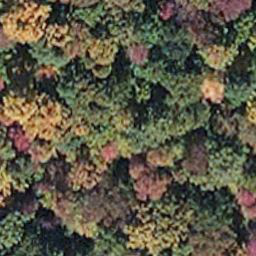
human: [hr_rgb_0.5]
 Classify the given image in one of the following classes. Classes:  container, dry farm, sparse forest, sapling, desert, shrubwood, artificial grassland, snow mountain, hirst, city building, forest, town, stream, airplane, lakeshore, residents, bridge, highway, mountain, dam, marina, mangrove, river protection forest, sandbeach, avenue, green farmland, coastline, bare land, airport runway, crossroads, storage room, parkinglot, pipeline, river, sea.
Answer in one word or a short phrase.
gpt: mangrove